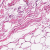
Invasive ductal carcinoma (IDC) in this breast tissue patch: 0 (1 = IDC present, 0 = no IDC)